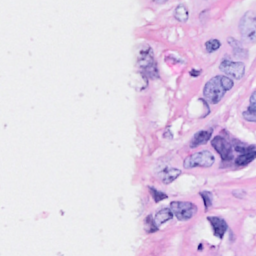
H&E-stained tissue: Breast